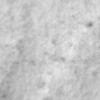
Label: no_change